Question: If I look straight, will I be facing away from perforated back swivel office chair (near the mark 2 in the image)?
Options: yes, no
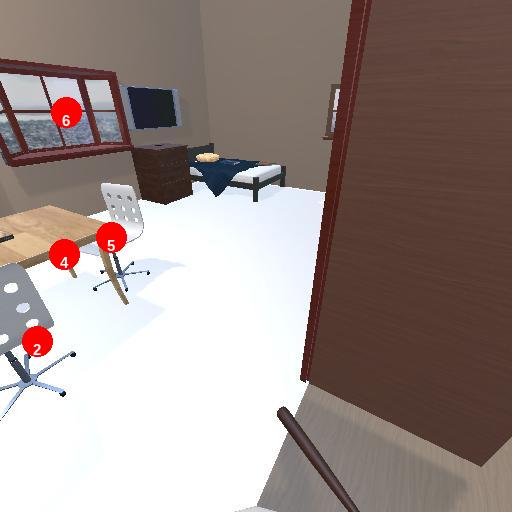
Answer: yes